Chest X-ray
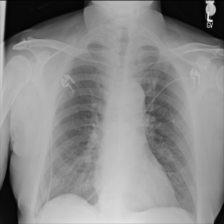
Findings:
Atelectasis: positive
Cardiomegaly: negative
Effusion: negative
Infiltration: negative
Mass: negative
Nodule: negative
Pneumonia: negative
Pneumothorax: negative
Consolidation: negative
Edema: negative
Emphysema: negative
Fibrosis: negative
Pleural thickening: negative
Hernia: negative